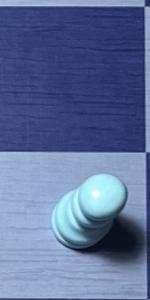
Label: Pawn_White